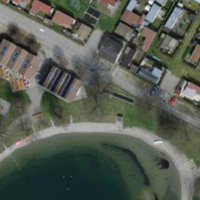
EUNIS habitat code: 53
Species observed at this site:
Lysimachia vulgaris